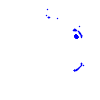
Particle: kaon